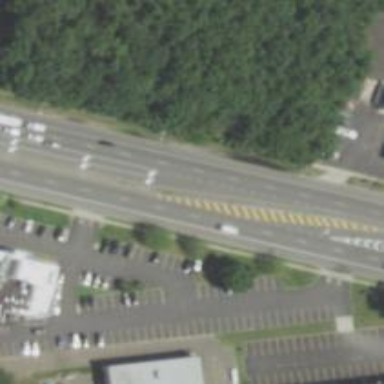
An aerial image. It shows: Asphalt road designated as trunk highway.